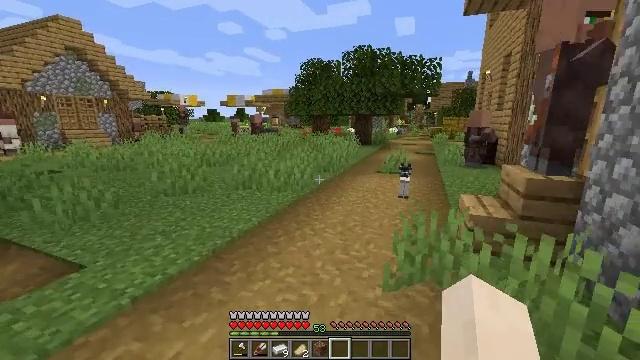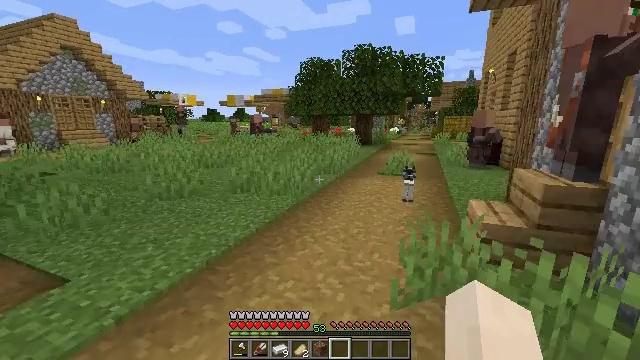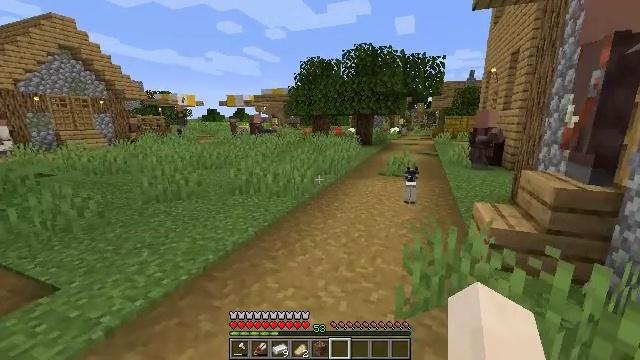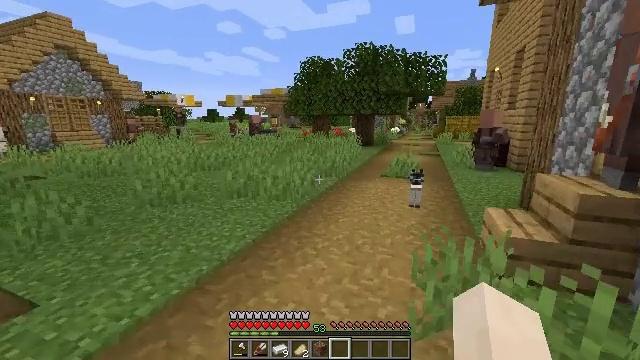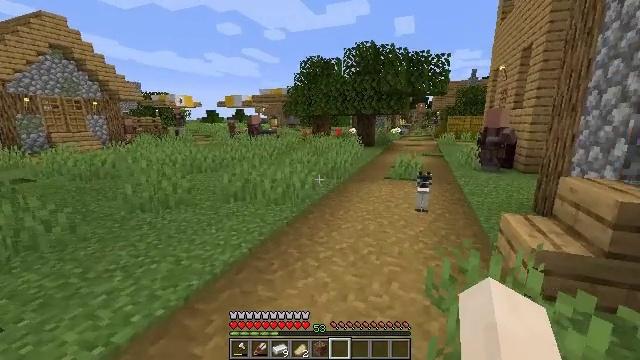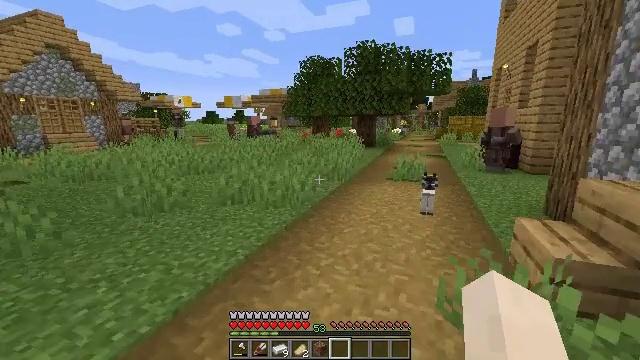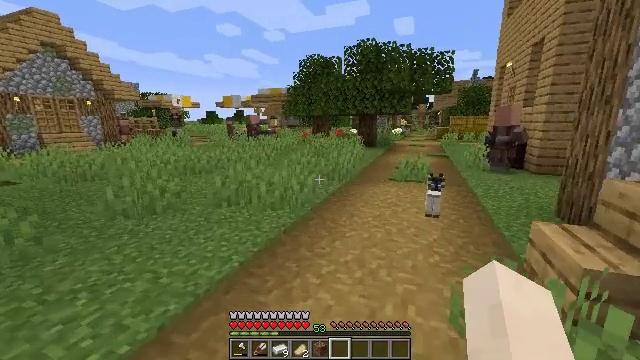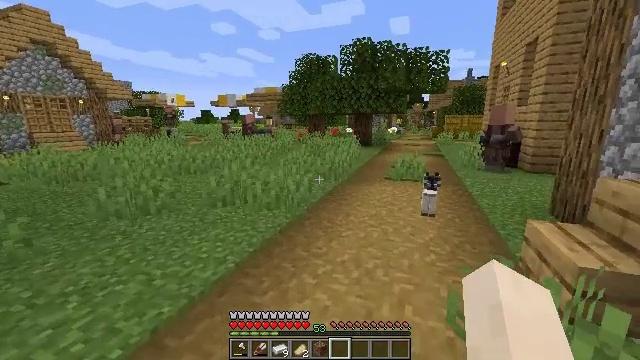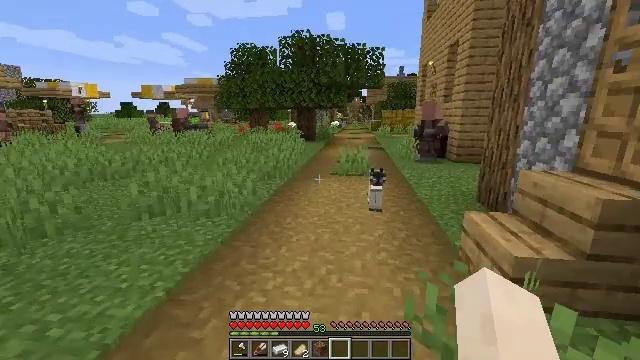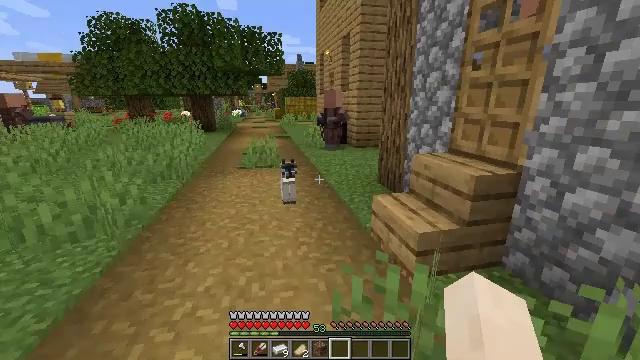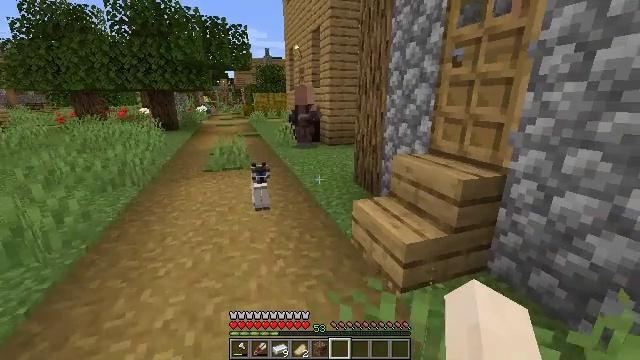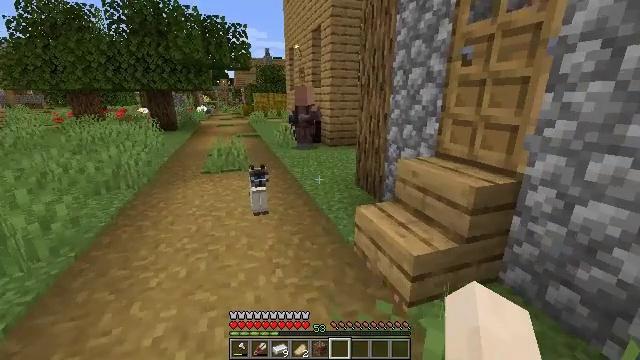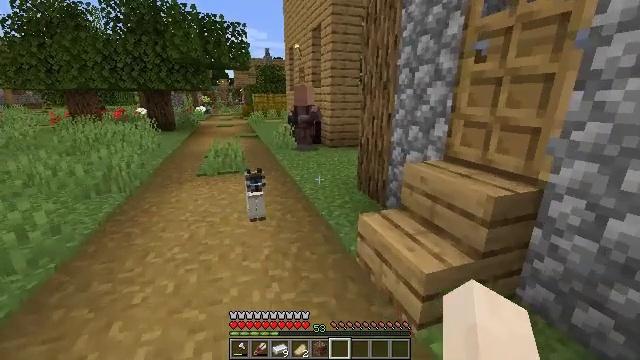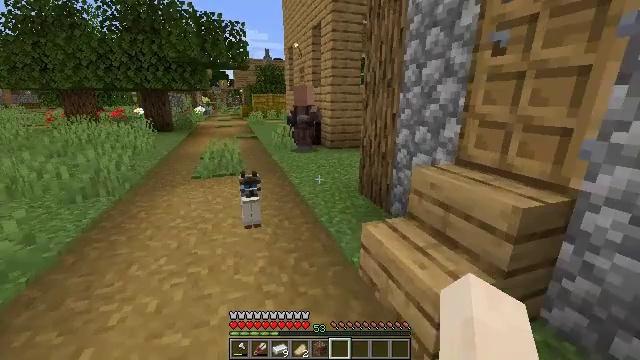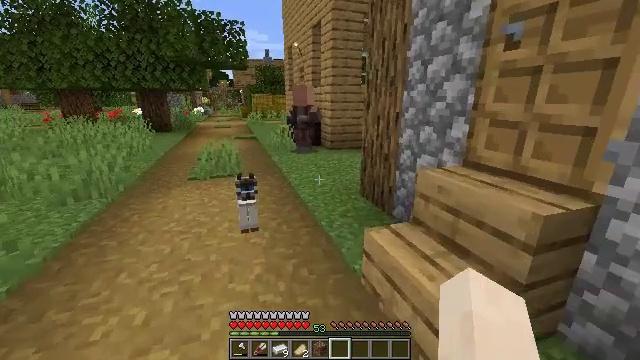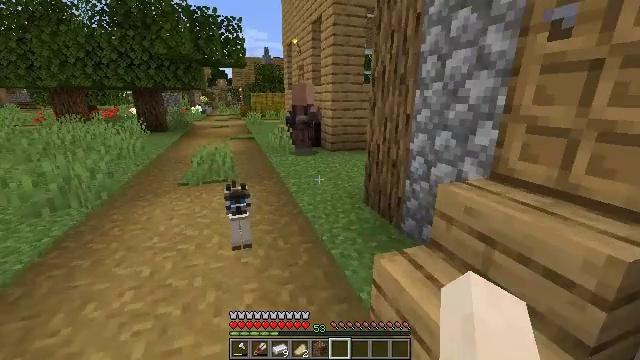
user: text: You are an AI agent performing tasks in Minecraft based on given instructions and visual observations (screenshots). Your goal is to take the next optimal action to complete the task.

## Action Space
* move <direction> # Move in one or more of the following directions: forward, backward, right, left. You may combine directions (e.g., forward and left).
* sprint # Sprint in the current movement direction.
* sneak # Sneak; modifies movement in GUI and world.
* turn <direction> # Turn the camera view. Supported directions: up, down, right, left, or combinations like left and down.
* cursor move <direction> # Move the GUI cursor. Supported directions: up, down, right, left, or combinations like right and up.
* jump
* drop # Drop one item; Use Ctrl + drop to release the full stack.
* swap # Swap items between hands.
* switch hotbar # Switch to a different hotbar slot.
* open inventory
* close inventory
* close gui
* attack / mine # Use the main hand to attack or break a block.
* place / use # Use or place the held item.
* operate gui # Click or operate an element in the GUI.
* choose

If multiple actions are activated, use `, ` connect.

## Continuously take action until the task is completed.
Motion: motion action
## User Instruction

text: Interact with the crafting table to make a crossbow.
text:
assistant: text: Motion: move forward
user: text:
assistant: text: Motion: move forward
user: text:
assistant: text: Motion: move forward
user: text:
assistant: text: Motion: move forward
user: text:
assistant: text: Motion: move forward
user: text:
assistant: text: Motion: move forward
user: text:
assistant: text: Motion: move forward
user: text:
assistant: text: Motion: move forward, turn right and down
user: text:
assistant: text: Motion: move forward, turn right and down
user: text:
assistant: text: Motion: move forward, turn right
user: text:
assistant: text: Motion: move forward
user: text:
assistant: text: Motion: move forward
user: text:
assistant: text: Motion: move forward
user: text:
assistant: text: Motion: move forward
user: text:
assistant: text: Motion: move forward
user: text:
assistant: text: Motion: move forward
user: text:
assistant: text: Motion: move forward, turn left and up
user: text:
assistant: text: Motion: move forward, turn left and up
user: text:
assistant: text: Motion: move forward, turn up
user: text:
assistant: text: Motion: move forward, turn up
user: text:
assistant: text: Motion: move forward
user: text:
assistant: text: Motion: move forward
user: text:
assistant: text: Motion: move forward
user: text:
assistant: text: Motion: move forward
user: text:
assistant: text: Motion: move forward
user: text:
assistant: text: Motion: move forward
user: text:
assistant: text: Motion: move forward
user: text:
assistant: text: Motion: move forward
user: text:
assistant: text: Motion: move forward
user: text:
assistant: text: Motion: move forward